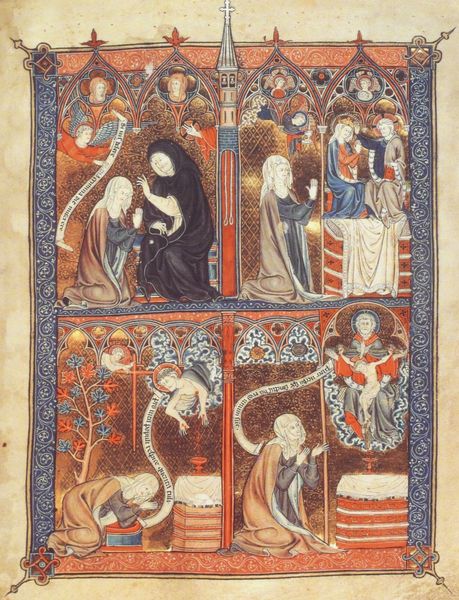
Titel: Eine Nonne erlebt die drei Stufen des mystischen Erlebens
Institution: London, British Library
Schlagwörter: blau, flügel, gott, weiß, bäume, menschen, braun, frau, schwarz, zeichnung, rot, architektur, rahmen, kirche, mantel, turm, engel, bilder, wandteppich, ornamente, vier, buch, kreuz, druck, seite, knien, nonne, beten, gebet, buchseite, pergament, spitzbogen, jesus, kniend, segen, segnen, segnung, mönch, heilige, anbeten, erleuchtung, bänder, maria, szenen, verzierungen, handschrift, zeichnungen, apostel, buchmalerei, spruchbänder, marienleben, 1330